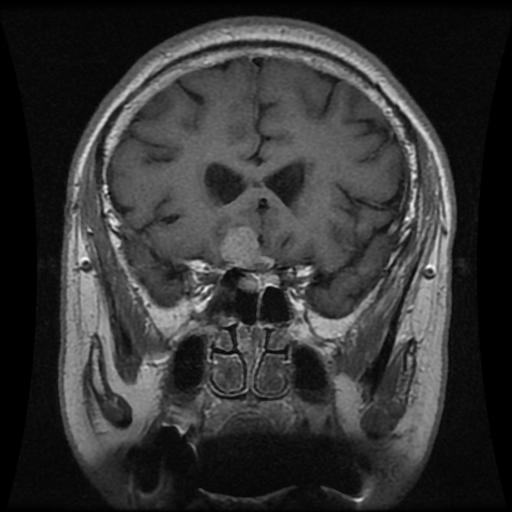
Label: pituitary